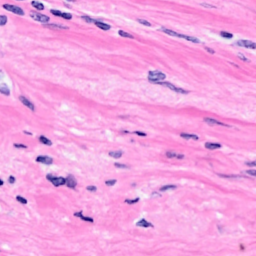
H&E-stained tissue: Breast